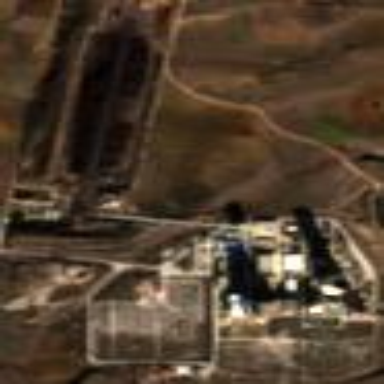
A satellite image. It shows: Industrial area with coal power plant.